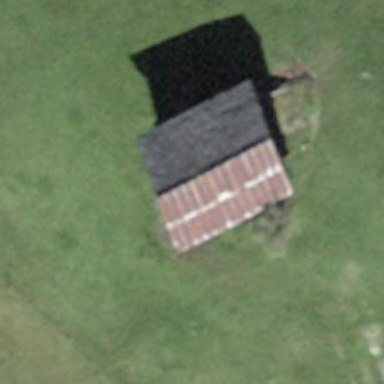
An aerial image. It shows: Rural barn.